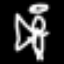
Label: angel